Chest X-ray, PA view. Patient: 59 years old, sex F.
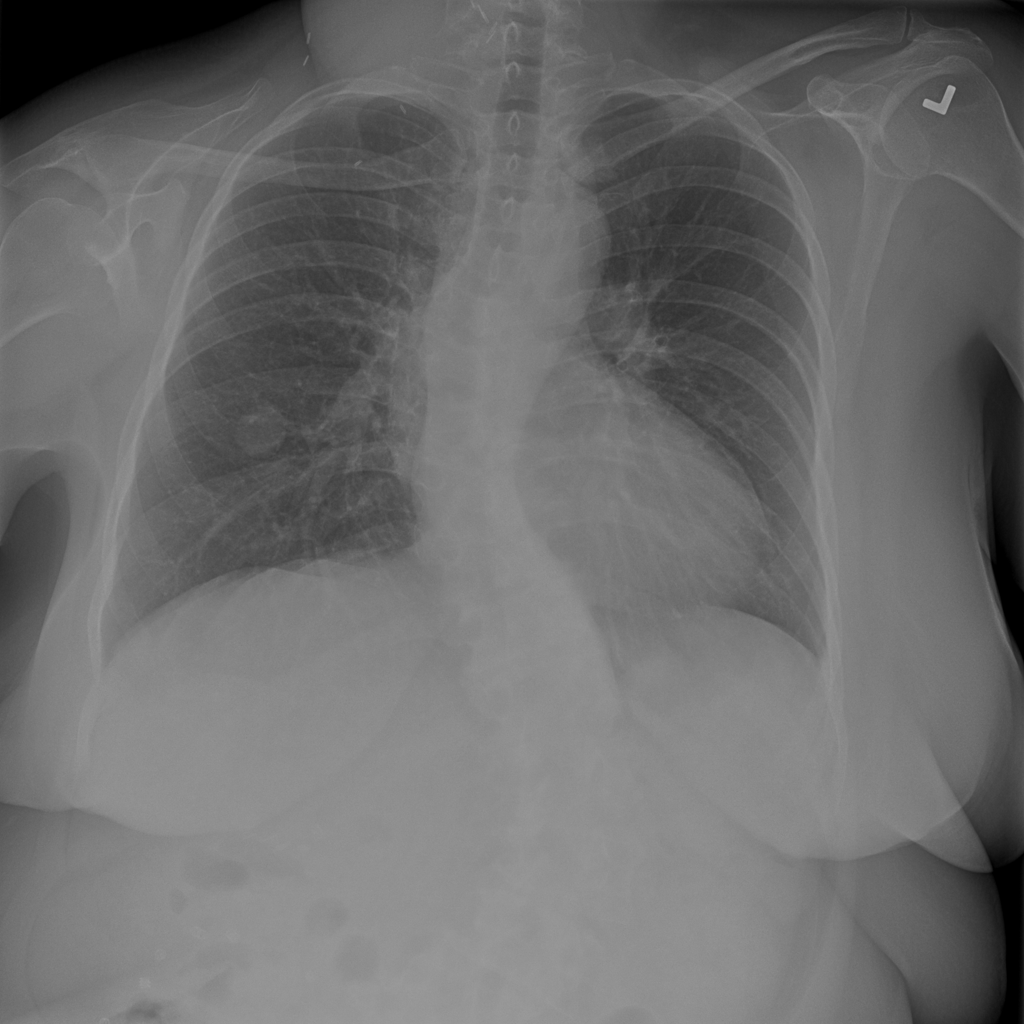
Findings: Nodule